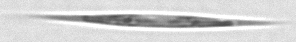
Label: Calciosolenia_brasiliensis